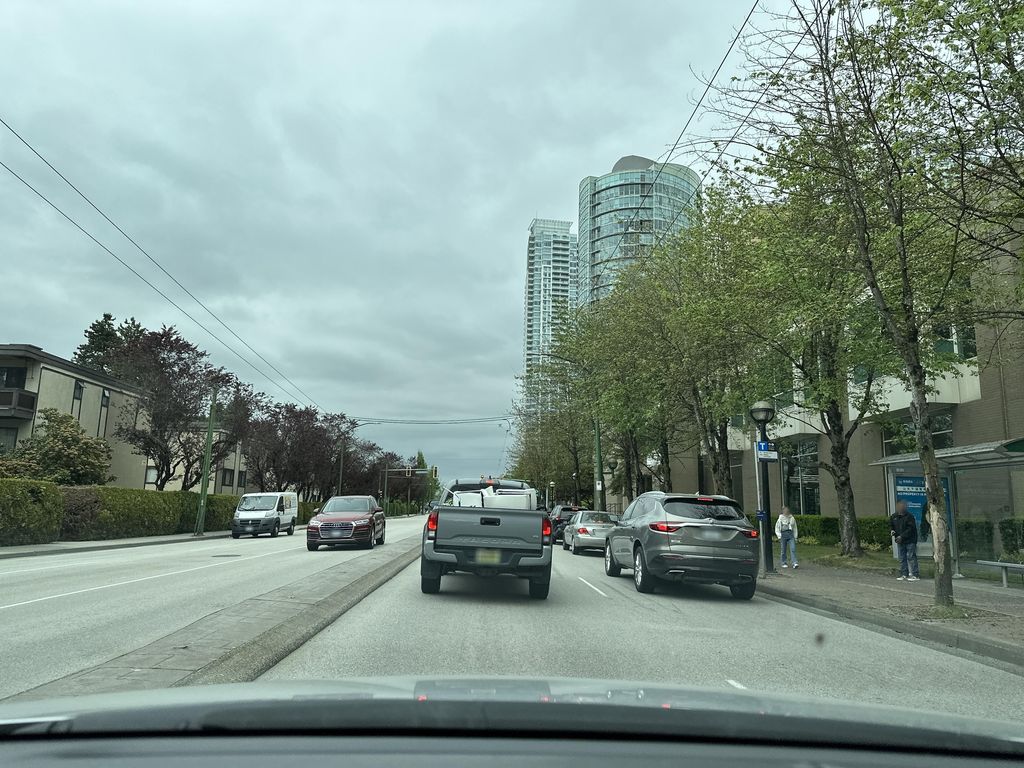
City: vancouver